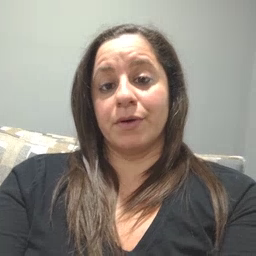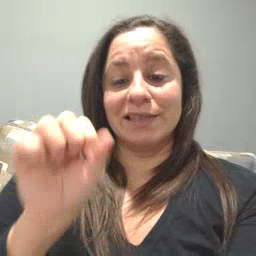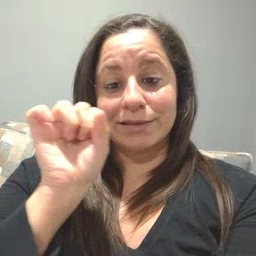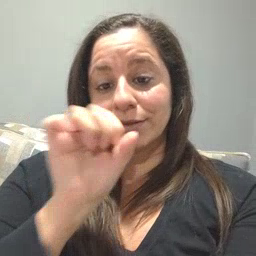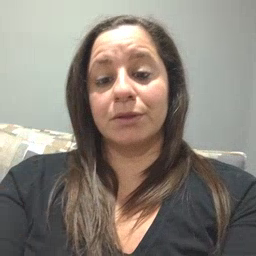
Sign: carrot